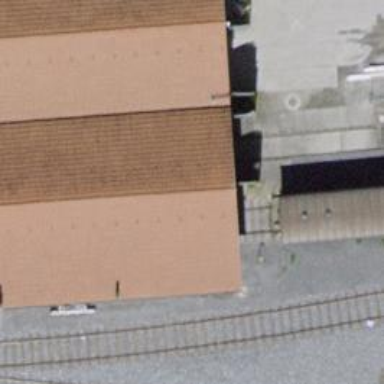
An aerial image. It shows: Railway yard with one track.